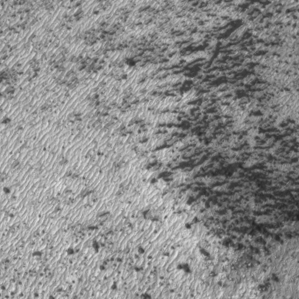
Label: frost